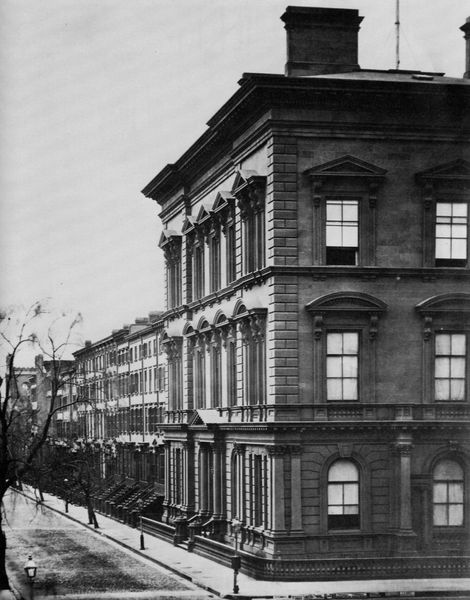
Titel: Unionsklub
Künstler: Amerikanischer Photograph
Schlagwörter: blätter, himmel, weiß, bäume, stadt, äste, fenster, grau, lampe, laterne, laternen, schwarz, strasse, dach, gebäude, haus, architektur, zweige, klassizismus, kamin, schornstein, ecke, bogen, giebel, kahl, winter, fabrik, menschenleer, flucht, foto, fotografie, photographie, eingang, eckhaus, bürgersteig, gehsteig, gehweg, schwarzweiß, trottoir, architrav, photo, rustika, gesims, quader, etagen, geschosse, stockwerke, aufnahme, mietshaus, antenne, häuserzeile, gesimse, fenstergiebel, vorgarten, reppe, eckansicht, jalousien, vorgärten, straee